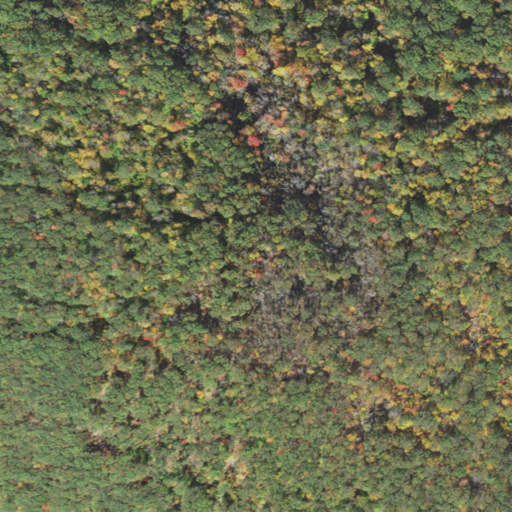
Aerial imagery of mountain in New Hampshire named Scott Mountain containing deciduous forest and mixed forest